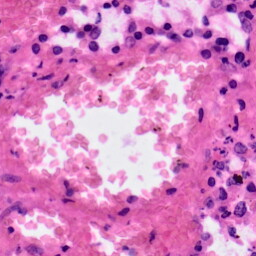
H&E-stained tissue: Colon